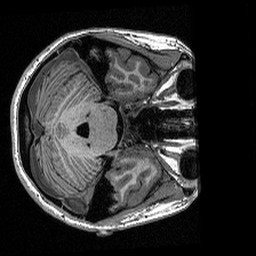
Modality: T1w
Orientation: axial
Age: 19
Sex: female
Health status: healthy
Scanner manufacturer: siemens
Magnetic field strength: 1.5 T
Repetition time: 2.73 s
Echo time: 0.00357 s